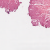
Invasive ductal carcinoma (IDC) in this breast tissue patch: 0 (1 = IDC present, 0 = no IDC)